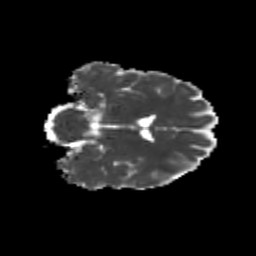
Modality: MD
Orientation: coronal
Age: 24
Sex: male
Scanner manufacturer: siemens
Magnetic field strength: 3 T
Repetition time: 3.5 s
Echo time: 0.104 s